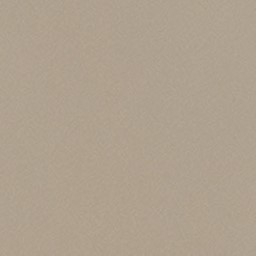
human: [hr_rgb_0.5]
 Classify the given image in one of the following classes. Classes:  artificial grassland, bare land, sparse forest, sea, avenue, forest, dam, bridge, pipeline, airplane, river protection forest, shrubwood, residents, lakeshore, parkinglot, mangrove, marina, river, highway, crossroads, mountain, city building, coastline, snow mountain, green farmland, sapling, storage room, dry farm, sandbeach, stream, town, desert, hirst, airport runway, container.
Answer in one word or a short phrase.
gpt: desert